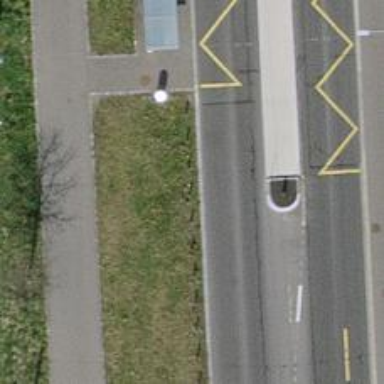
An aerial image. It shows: Bollard barrier.